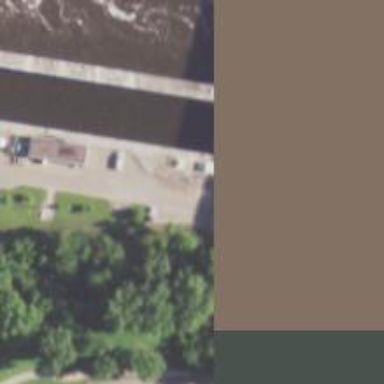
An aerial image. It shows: Lock gate along waterway.